Interaction volume radius: 5 \u00c5
Interaction volume height: 10 \u00c5
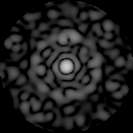
Disorder parameter: 0.782